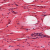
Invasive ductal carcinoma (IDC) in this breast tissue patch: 0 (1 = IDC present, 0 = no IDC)